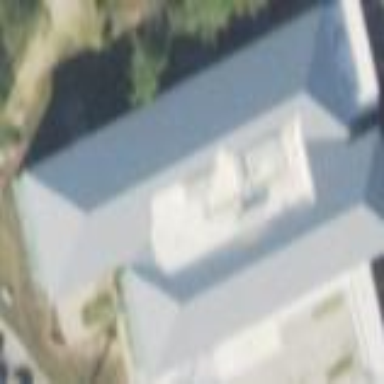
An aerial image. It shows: Building.